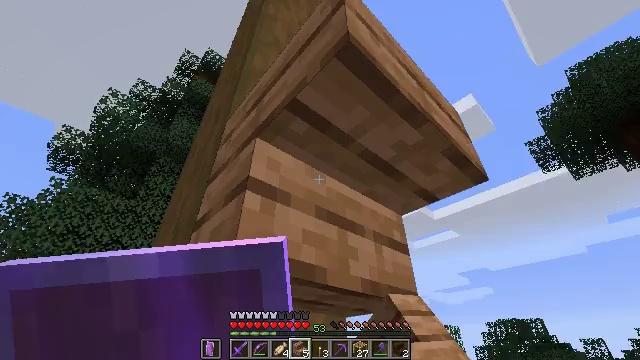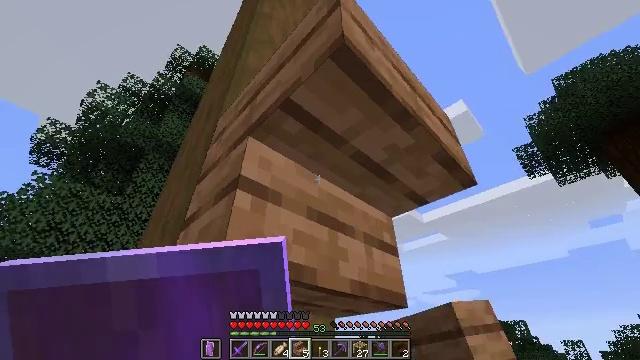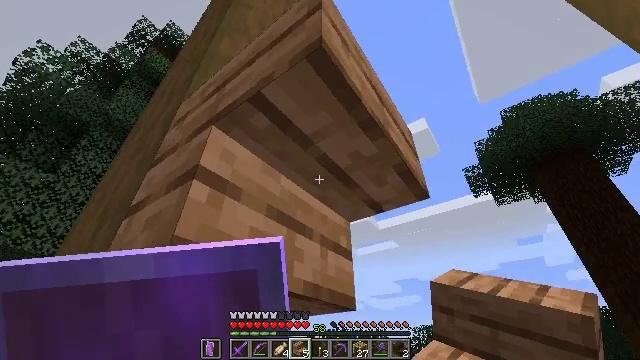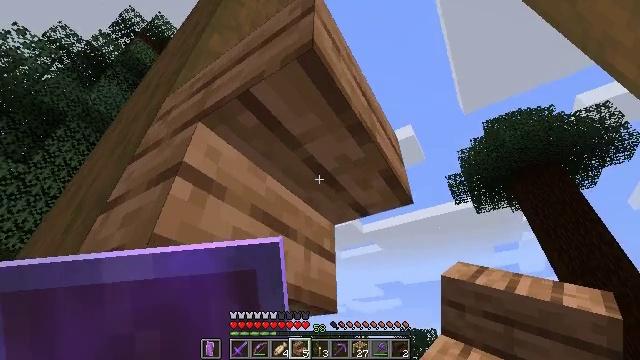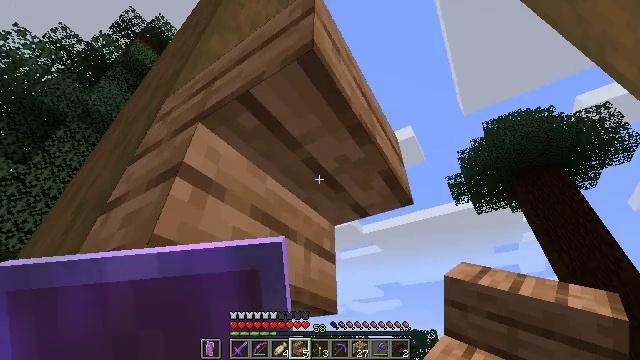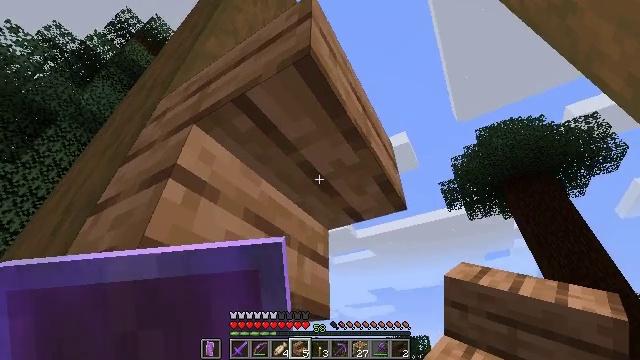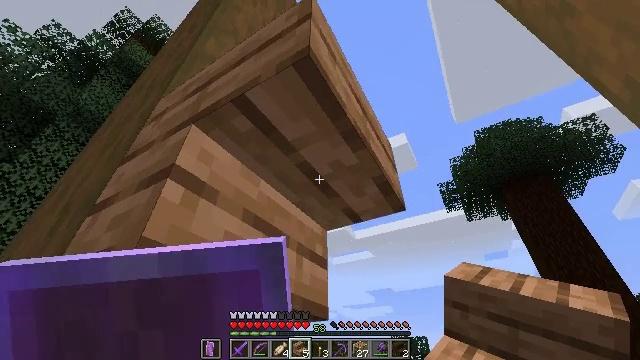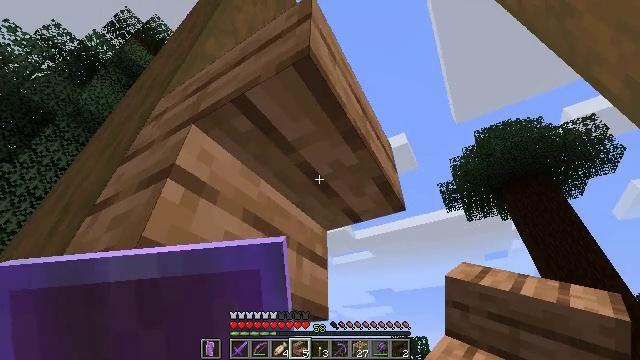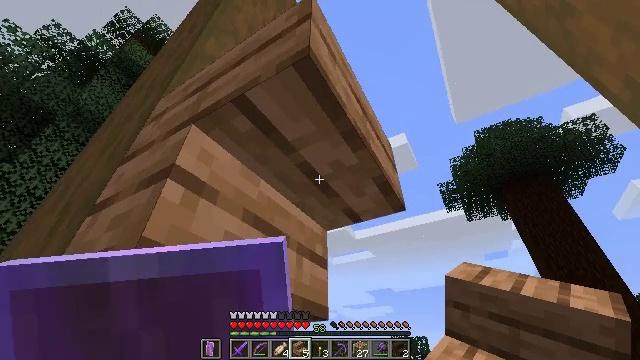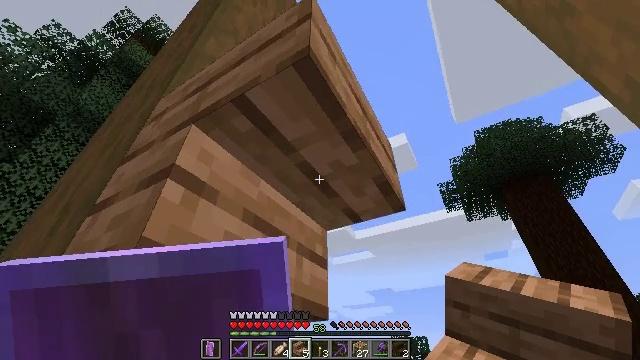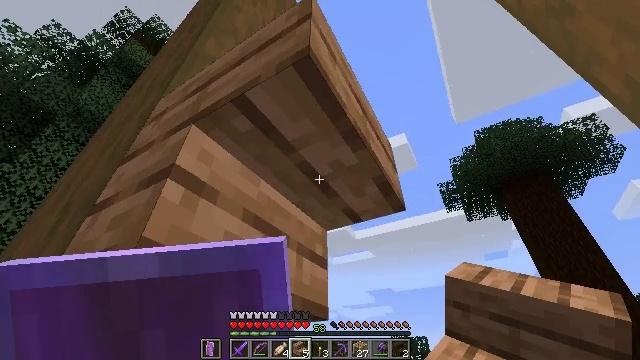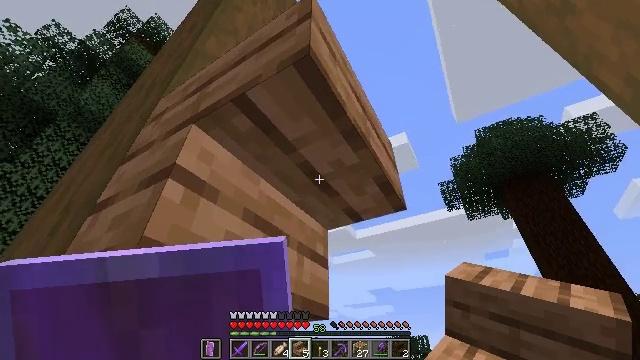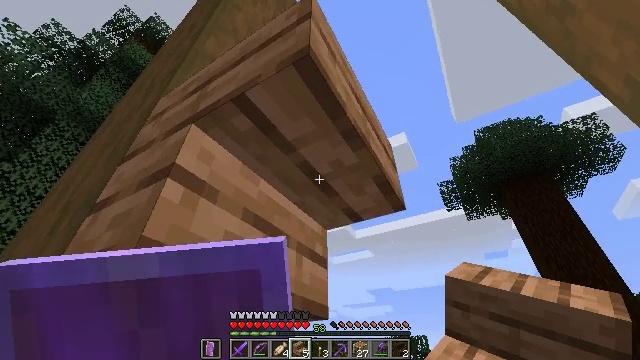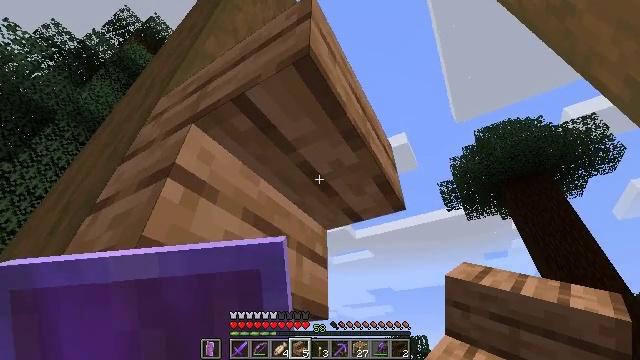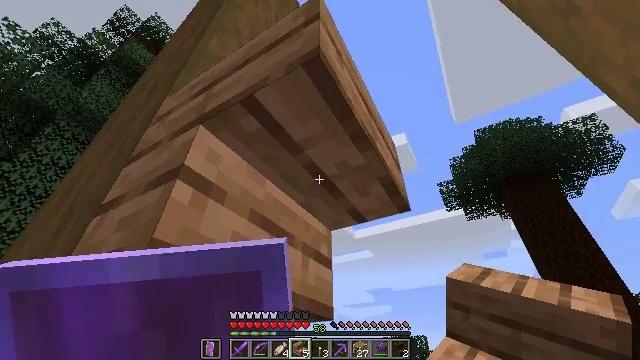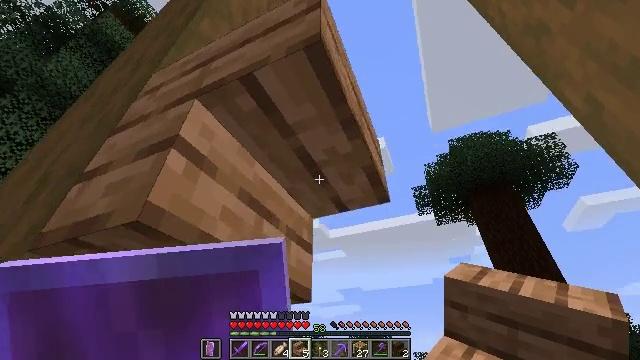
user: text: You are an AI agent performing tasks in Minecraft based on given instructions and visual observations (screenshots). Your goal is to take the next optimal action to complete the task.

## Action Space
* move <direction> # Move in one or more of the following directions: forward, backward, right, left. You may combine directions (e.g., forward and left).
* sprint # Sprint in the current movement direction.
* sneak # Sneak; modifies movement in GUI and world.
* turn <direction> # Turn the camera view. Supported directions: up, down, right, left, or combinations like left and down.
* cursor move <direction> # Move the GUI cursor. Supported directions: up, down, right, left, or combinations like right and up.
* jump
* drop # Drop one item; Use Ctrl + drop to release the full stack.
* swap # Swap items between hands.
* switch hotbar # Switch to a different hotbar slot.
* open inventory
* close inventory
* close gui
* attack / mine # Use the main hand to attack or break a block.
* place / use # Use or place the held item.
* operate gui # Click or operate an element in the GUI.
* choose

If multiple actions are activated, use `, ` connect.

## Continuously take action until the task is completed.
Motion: motion action
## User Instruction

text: Gather the jungle stairs to use elsewhere.
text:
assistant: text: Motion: sneak, turn right
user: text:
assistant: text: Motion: sneak, turn right
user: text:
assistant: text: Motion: sneak, turn right
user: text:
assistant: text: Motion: sneak
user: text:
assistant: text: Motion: sneak, turn right
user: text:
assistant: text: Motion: sneak
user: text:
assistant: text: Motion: sneak
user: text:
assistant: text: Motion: sneak
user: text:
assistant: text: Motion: sneak
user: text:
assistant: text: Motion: sneak
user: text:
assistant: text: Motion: sneak
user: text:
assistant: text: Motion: sneak
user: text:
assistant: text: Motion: sneak
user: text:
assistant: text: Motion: move left, sneak
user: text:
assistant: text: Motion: move left, sneak, turn right
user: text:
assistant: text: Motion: move left, sneak, turn right
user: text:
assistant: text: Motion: move left, sneak, turn right
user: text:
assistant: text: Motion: move left, sneak, turn right
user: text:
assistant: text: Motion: move left, sneak
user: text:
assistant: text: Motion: move left, sneak
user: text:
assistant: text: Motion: move left, sneak, turn right
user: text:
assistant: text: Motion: move left, sneak, turn right
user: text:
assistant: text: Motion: move left, sneak
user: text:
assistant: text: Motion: move left, sneak
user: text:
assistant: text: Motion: move left, sneak
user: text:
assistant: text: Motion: sneak
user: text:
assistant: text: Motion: sneak
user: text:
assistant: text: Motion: sneak
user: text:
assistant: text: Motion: sneak
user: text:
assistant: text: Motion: sneak